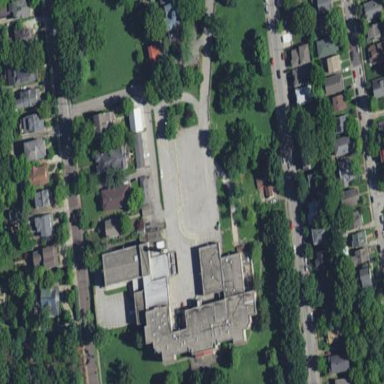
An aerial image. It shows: School.